Question: Given some known input values and observed outputs, determine how many possible combinations exist for the unknown inputs that would produce the same outputs.
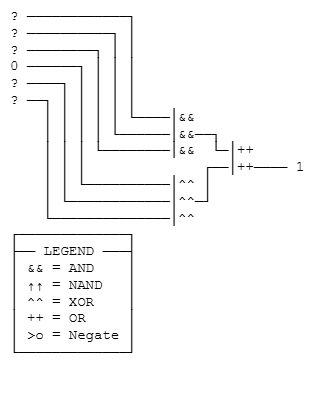
Answer: 0